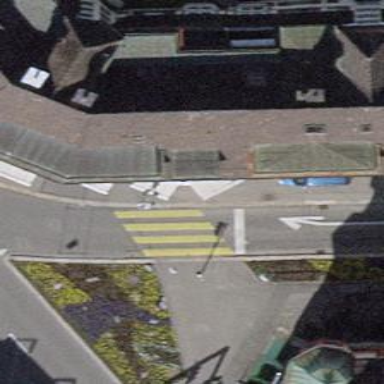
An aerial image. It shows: Road crossing with traffic signals.